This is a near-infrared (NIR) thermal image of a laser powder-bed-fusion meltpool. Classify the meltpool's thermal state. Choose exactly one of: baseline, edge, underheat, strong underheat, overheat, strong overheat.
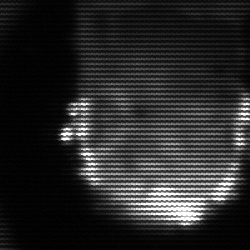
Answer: baseline